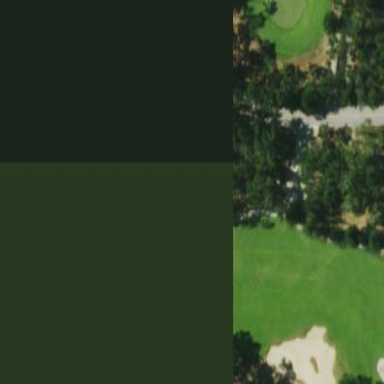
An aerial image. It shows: Golf fairway in the image.